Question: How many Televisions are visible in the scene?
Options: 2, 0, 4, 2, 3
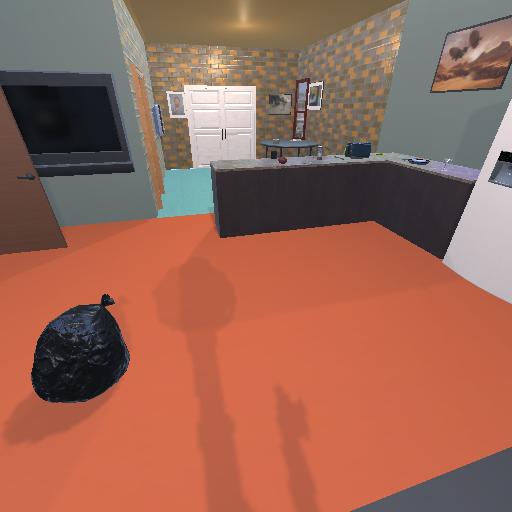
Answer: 2